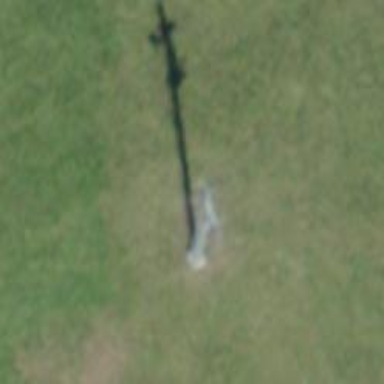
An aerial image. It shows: Pylon used for aerialway.